Question:
In this image I want to have #bf0018 as the value of the property colour
Can anyone help me ....
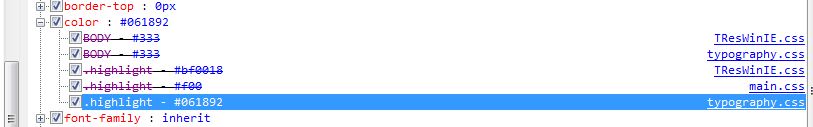
Answer: I think you should use '!important'. Using '!important' will most likely mess up your styling in the long run. Instead read on css specificity. Two sources of information:
- <URL>
In your example can't you open typography.css and change the value? You shouldn't use '!important' as suggested in other answers.